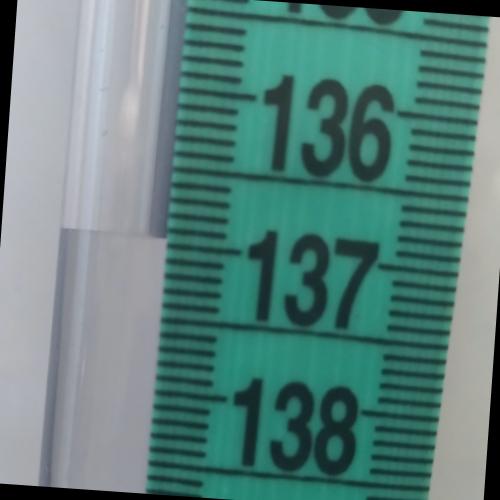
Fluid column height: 137.0 cm